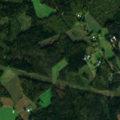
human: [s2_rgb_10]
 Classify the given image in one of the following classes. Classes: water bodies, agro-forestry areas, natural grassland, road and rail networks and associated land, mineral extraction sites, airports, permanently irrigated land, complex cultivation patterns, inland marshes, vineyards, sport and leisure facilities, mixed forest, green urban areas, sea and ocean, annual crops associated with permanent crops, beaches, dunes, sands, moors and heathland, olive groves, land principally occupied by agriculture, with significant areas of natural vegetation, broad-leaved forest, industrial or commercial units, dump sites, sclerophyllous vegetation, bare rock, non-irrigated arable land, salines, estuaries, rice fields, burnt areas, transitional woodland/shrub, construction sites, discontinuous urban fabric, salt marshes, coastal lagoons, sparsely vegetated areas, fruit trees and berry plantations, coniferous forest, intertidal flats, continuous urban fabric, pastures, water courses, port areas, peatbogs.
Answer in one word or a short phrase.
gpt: land principally occupied by agriculture, with significant areas of natural vegetation, coniferous forest, mixed forest